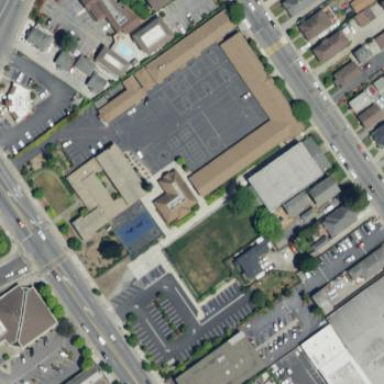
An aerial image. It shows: School.